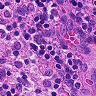
Metastatic tissue present: no